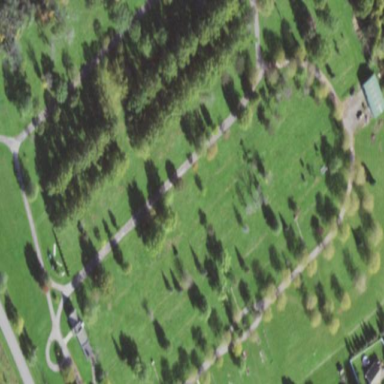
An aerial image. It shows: Cemetery.